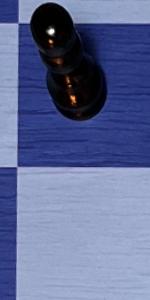
Label: Empty